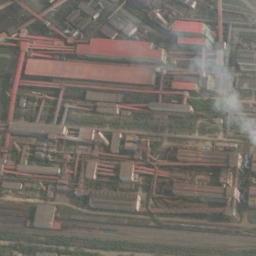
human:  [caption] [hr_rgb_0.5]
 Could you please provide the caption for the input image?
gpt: The thermal power station is on the bare land next to some buildings .

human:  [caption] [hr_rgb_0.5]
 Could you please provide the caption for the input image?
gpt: There are many machines and equipment and pipelines in the thermal power station .

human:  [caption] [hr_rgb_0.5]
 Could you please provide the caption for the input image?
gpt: Behind a row of houses, there are three thermal power stations that are blowing smoke .

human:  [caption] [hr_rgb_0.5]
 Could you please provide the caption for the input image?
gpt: There are many buildings next to the thermal power station .

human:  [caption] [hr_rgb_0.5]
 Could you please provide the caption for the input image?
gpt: There are many red buildings on the thermal power station .